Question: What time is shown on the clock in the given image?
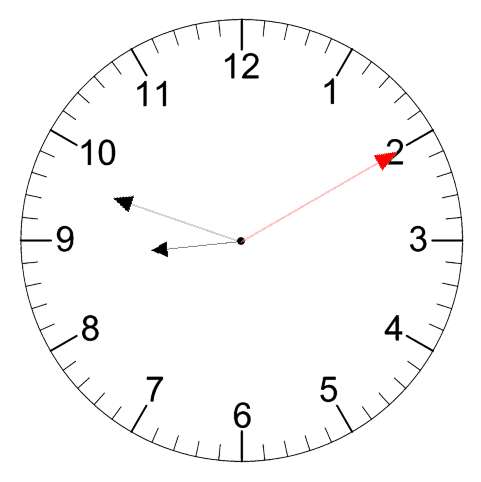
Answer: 08:48:10